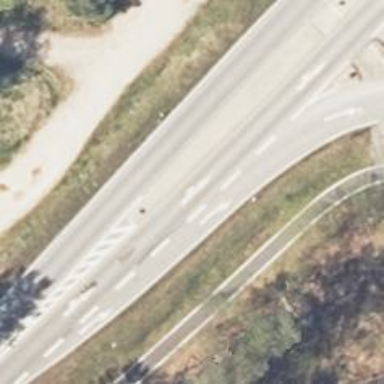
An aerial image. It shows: Primary road with asphalt surface.